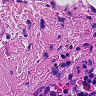
Metastatic tissue present: no